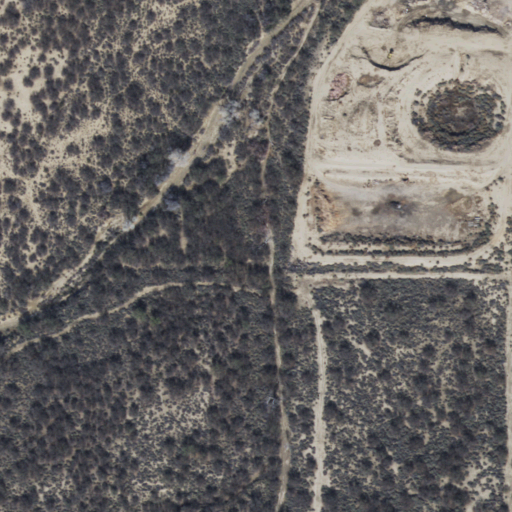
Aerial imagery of plain(s) in Arizona named Robinson Flat containing only shrub